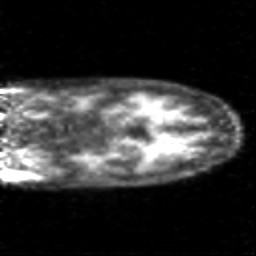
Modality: PET
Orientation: coronal
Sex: female
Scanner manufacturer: siemens